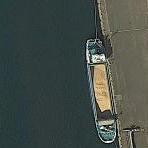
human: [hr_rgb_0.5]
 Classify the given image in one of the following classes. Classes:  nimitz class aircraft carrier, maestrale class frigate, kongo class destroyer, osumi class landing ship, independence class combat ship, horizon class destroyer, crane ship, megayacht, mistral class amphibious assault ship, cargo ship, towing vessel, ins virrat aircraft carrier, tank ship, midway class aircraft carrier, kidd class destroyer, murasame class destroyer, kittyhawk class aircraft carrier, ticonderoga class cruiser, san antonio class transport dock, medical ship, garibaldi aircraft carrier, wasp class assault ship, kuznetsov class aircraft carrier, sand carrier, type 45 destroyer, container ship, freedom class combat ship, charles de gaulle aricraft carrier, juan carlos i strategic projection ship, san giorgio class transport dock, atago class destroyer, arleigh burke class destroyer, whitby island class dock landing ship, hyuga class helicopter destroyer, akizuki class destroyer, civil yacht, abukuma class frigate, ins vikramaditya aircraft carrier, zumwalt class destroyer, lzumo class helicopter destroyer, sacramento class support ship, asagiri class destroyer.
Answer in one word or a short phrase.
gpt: Sand carrier